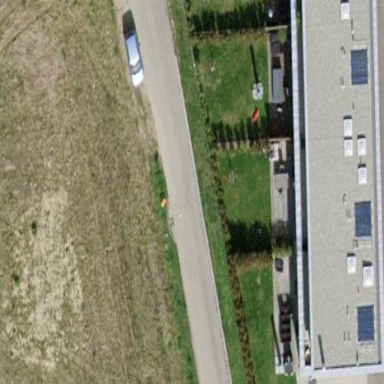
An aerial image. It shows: Garden enclosed by fence.